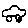
Label: car